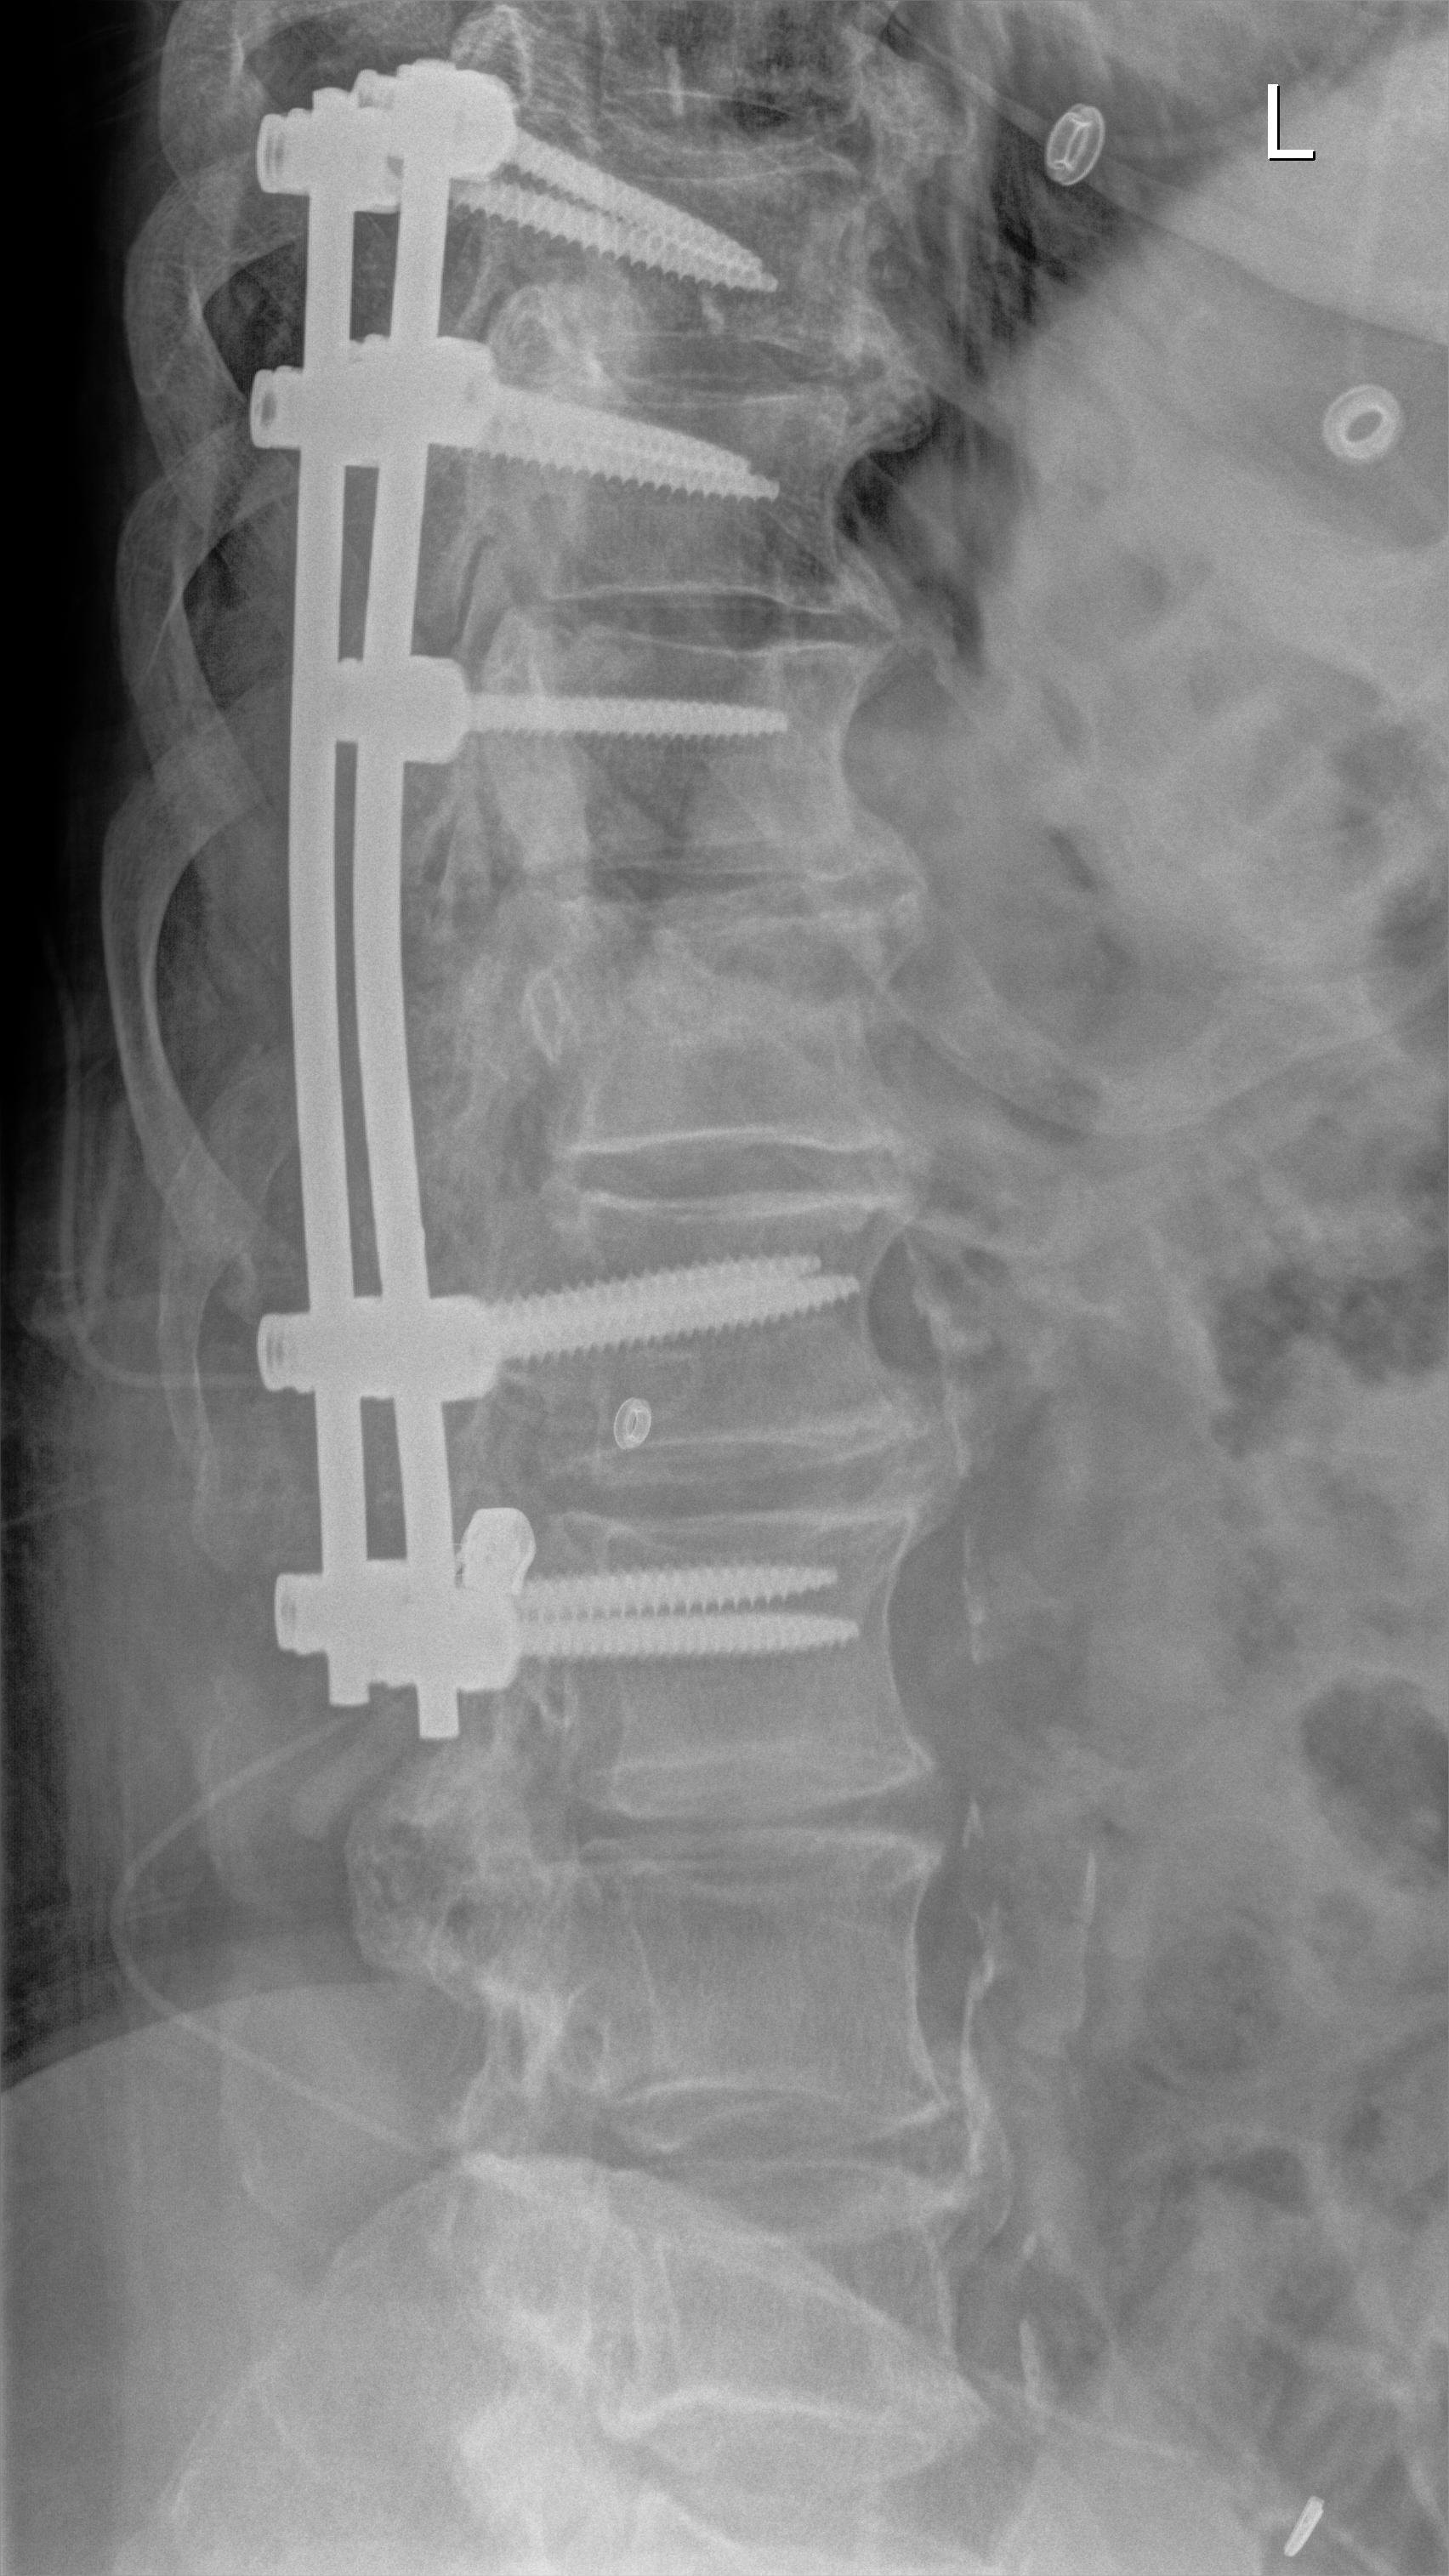
View: LATERAL
Implant manufacturer: Styker everest (K2M)